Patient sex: M
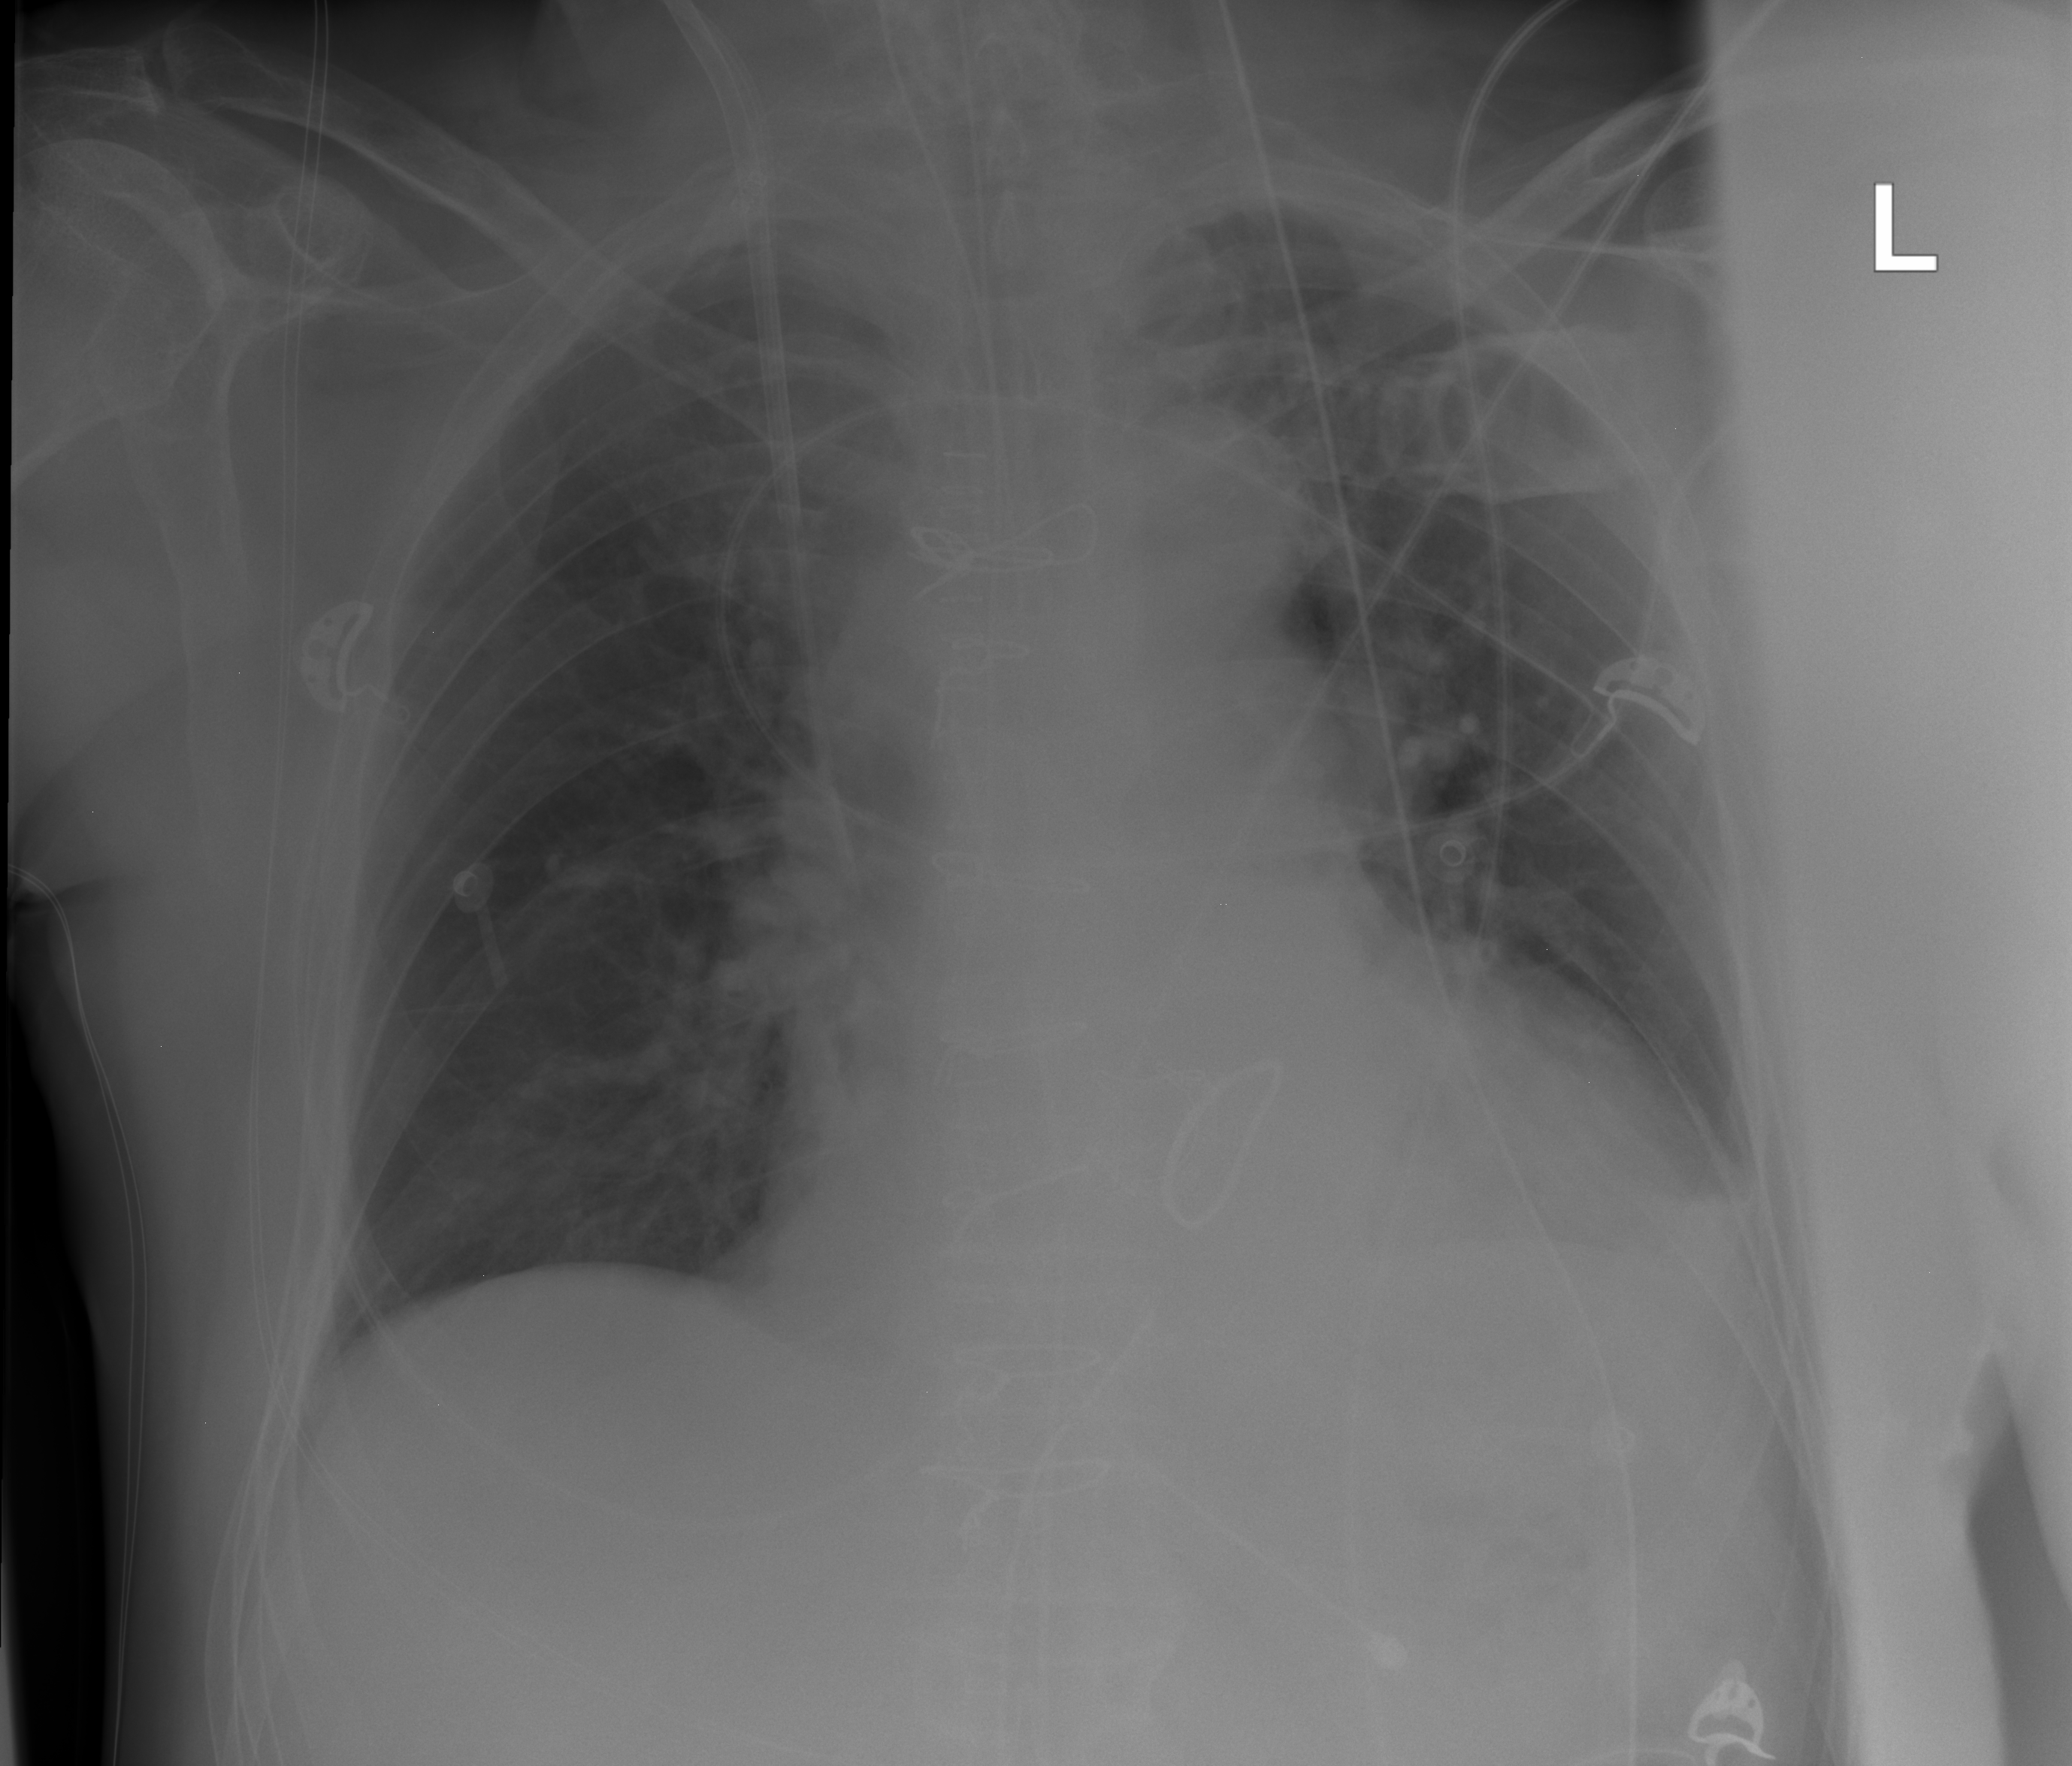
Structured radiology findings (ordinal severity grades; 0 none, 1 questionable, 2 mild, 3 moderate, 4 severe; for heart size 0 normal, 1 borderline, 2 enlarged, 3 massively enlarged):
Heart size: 3
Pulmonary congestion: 2
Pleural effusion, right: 0
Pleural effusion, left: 2
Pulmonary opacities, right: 1
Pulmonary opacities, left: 1
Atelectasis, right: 0
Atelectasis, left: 2